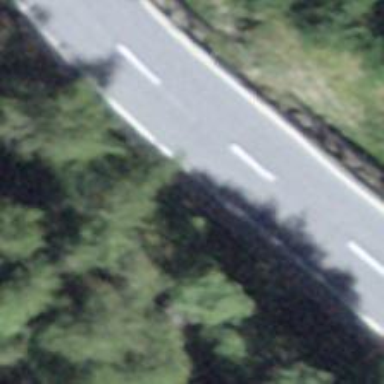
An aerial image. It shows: Secondary road with asphalt surface.